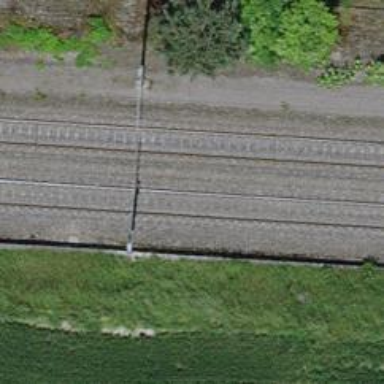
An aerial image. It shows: Single-track electrified railway with contact line.